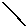
Label: line